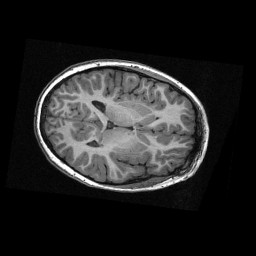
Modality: T1w
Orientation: axial
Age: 11
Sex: male
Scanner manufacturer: siemens
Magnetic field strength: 3 T
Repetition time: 2.3 s
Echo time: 0.00336 s